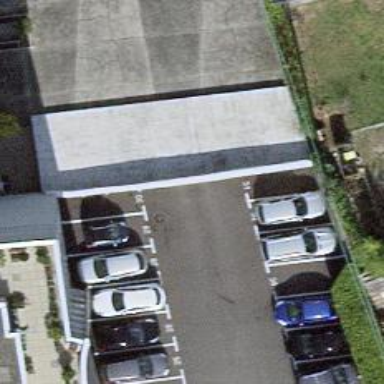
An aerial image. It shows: Parking entrance.